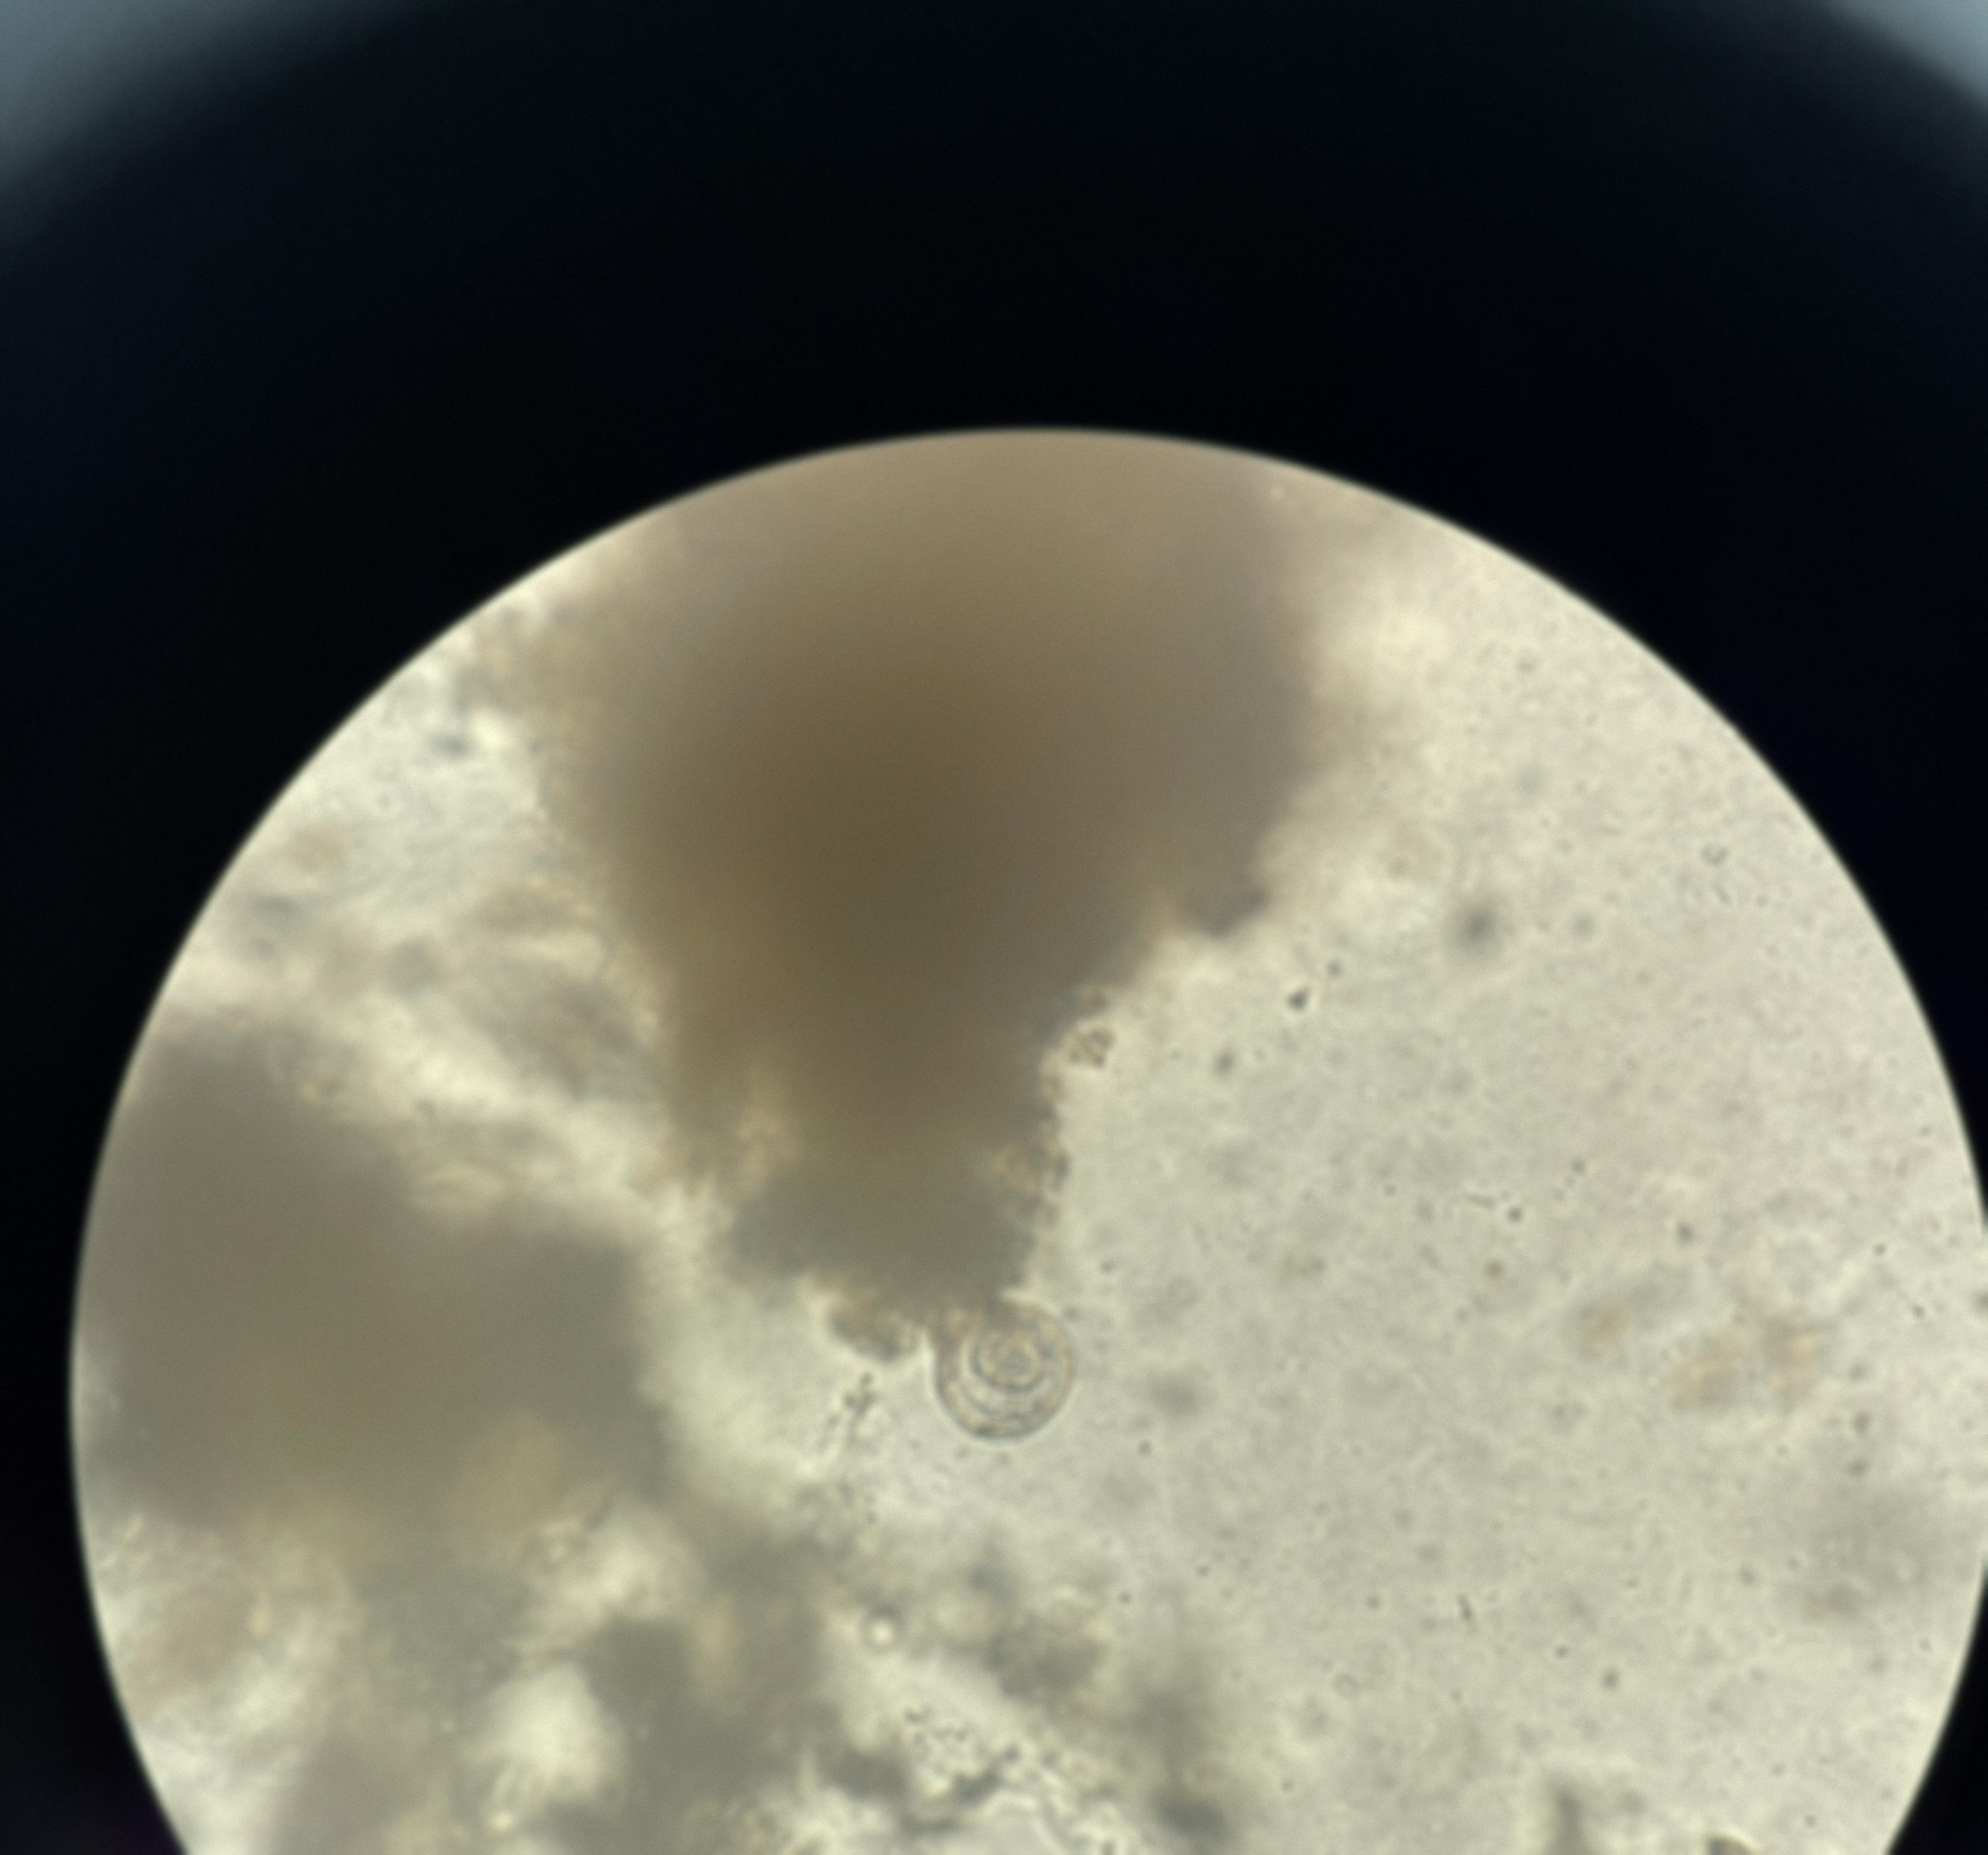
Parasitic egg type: Hymenolepis nana